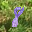
Label: 8